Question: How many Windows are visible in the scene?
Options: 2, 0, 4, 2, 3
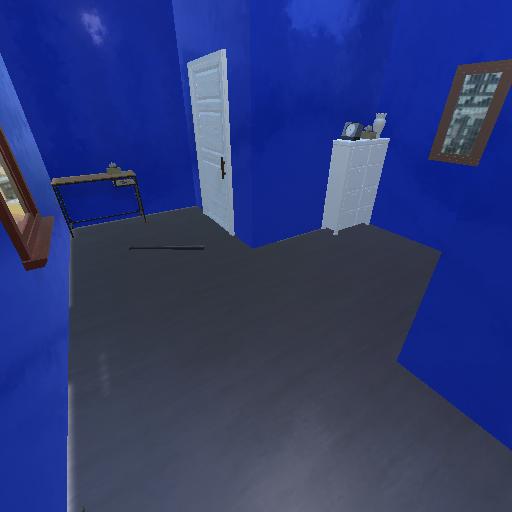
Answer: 2